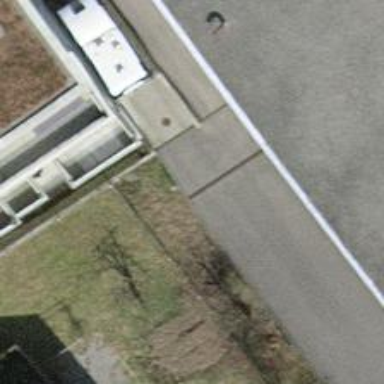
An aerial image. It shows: Concrete driveway serving as service road.